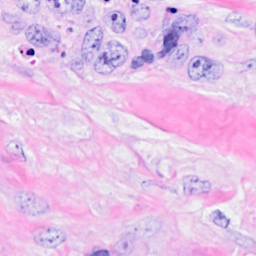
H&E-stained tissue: Breast